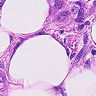
Metastatic tissue present: yes